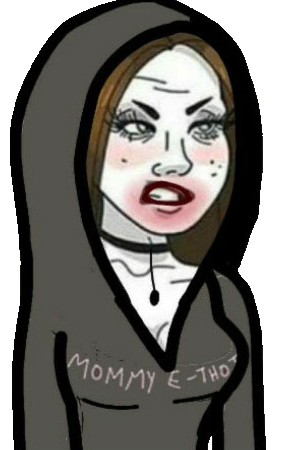
Label: 5_E-Thot